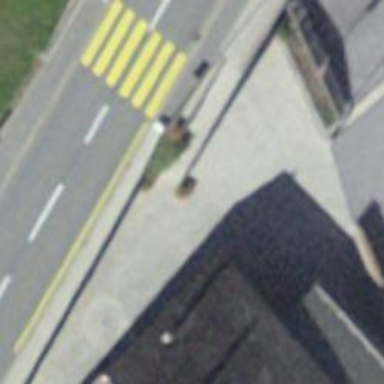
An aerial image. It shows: Speed display on the road.